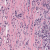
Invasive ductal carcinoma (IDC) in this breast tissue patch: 1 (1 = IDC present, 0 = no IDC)